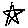
Label: star